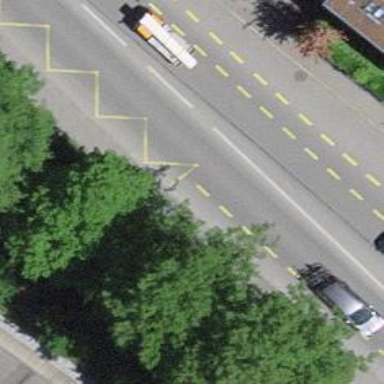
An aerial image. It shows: Platform for public transport. The platform is located by the road.